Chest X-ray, AP view. Patient: 52 years old, sex M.
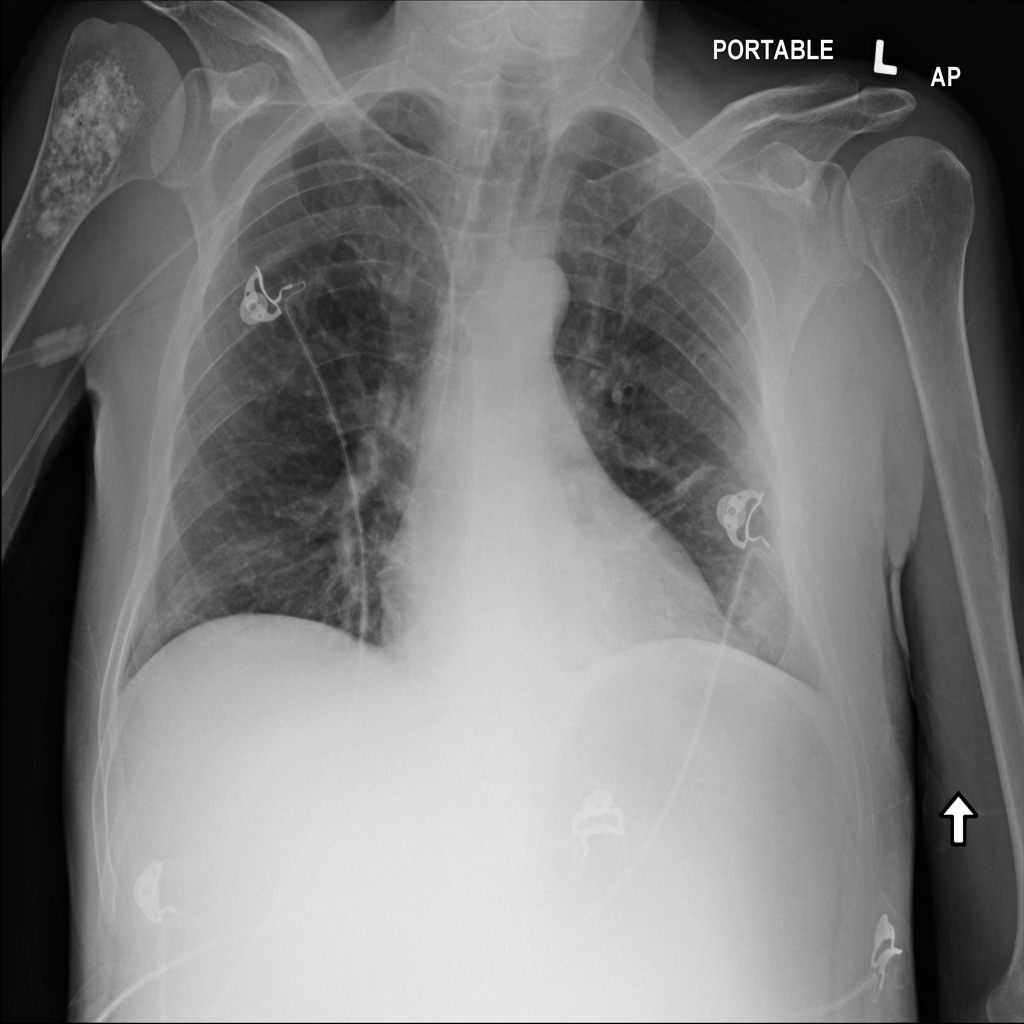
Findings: Atelectasis, Infiltration